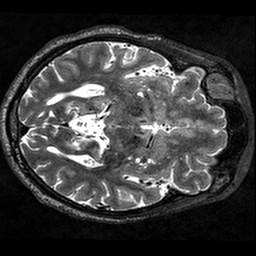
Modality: T2w
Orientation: axial
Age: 70
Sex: male
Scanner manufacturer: siemens
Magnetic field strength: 3 T
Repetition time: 3.2 s
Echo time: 0.567 s